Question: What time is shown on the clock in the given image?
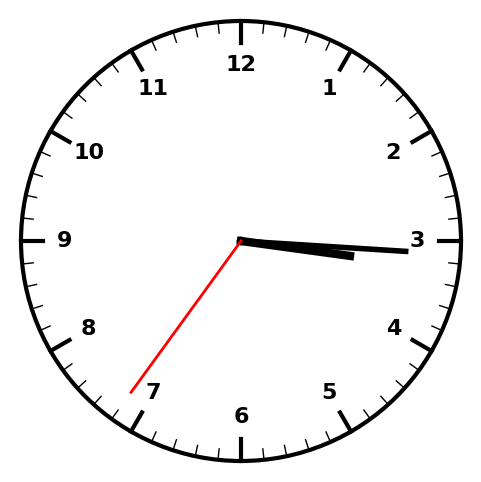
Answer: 03:15:36